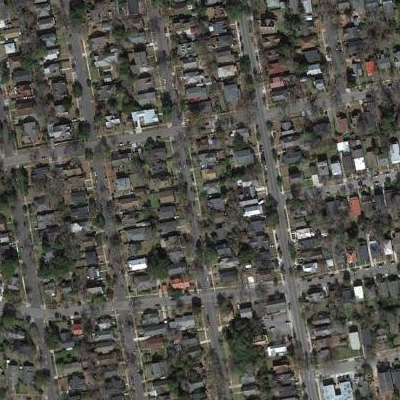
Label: Resident